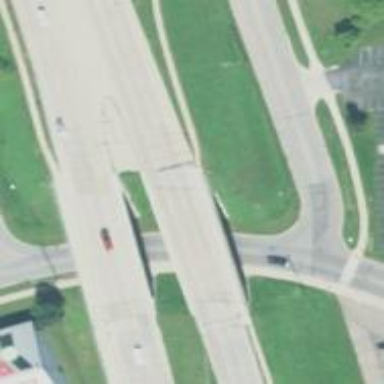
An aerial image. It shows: Bridge on trunk expressway.